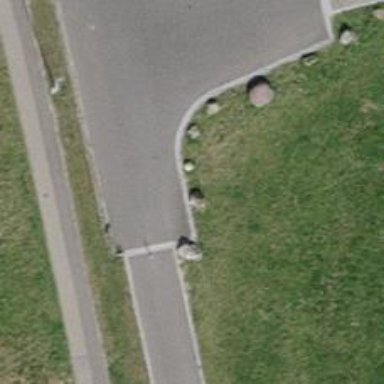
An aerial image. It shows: Paved residential road with asphalt cycleway and footway surfaces.